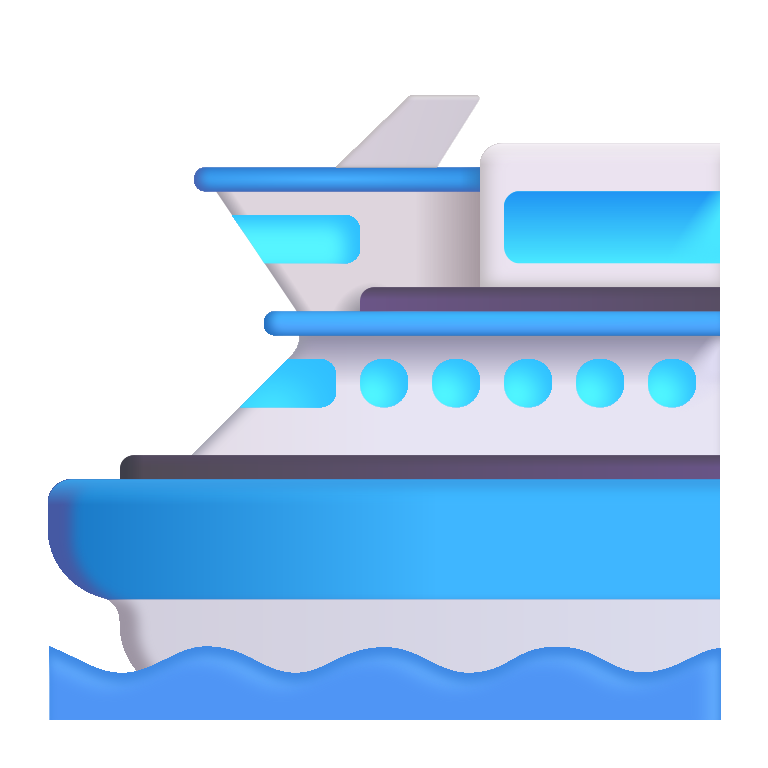
ferry color